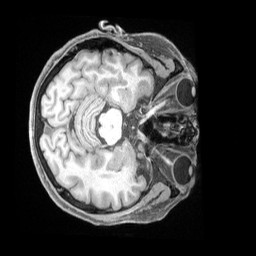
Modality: T1w
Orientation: axial
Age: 65
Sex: female
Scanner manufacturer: siemens
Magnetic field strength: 3 T
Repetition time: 2.5 s
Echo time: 0.00222 s